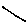
Label: line